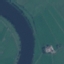
Land use / land cover: River